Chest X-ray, PA view. Patient: 49 years old, sex F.
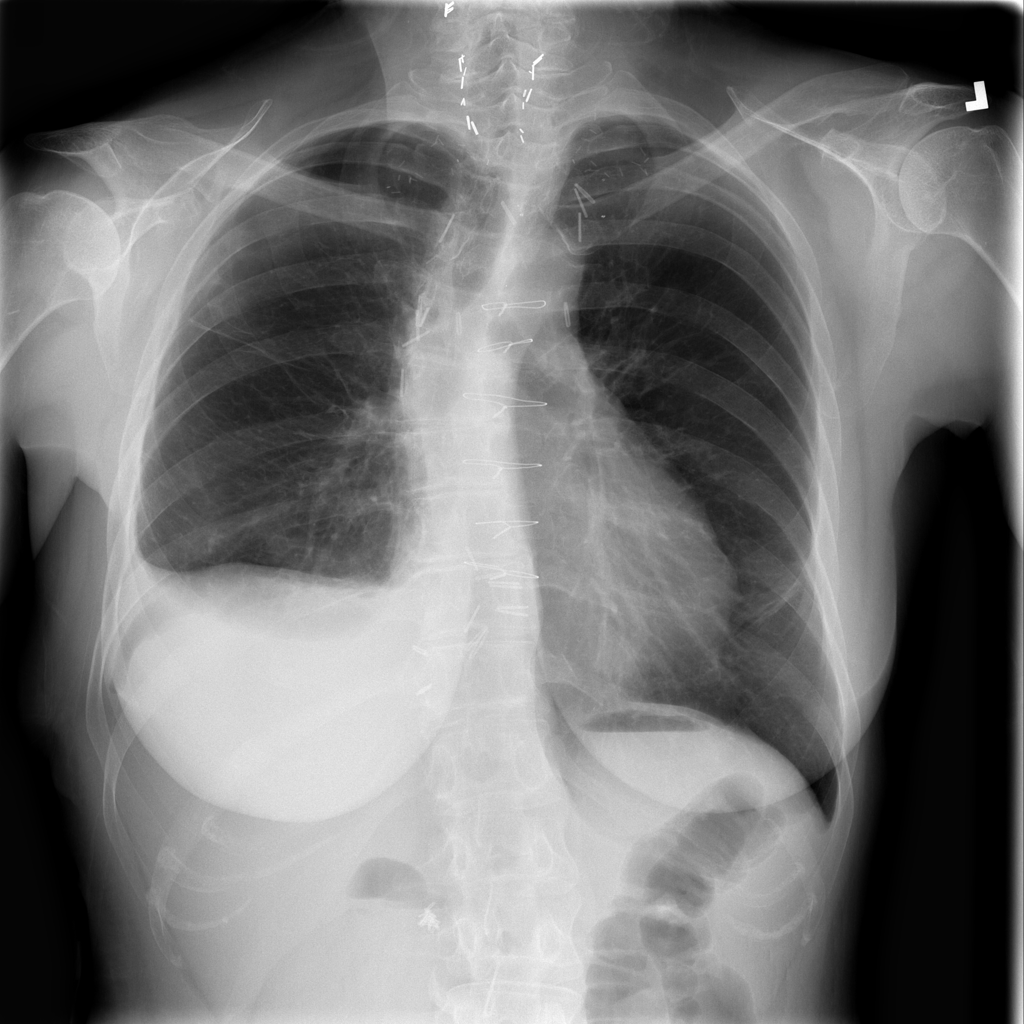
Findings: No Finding